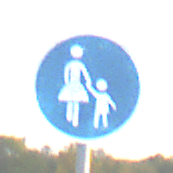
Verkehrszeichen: Gehweg
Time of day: SunriseSunset
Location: Outdoor (Nature)
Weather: PartlyCloudy
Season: NotSpecified
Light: Natural